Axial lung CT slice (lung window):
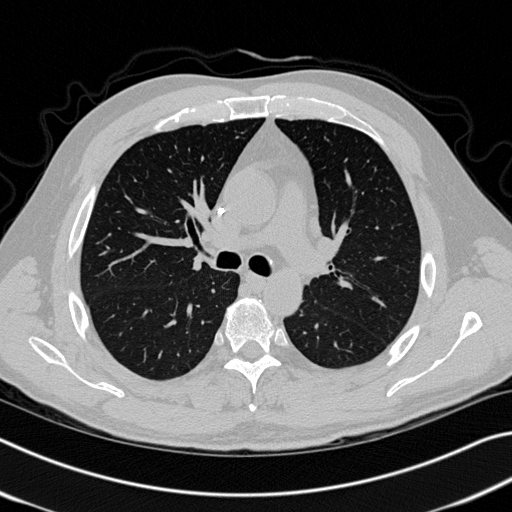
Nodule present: no